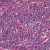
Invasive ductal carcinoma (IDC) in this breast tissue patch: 1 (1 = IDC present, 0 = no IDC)